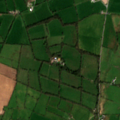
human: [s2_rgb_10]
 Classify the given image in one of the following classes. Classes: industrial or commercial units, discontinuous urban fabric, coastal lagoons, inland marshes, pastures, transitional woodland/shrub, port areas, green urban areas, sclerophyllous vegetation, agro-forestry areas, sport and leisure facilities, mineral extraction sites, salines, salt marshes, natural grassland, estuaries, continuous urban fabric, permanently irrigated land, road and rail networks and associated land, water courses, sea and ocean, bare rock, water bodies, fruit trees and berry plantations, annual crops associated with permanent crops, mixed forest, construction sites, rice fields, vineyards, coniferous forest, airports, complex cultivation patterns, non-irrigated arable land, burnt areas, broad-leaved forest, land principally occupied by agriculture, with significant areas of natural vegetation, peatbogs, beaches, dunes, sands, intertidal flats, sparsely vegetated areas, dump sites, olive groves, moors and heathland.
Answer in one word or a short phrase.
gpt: pastures